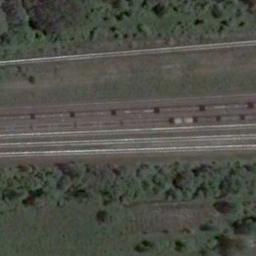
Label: railway